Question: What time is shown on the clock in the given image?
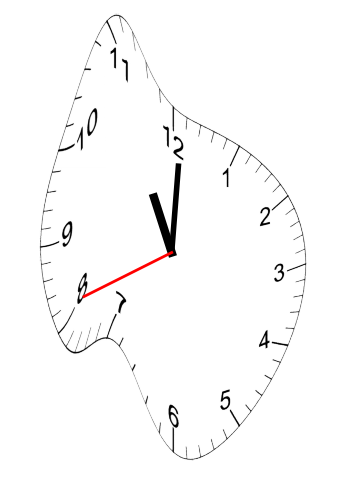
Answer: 11:00:41